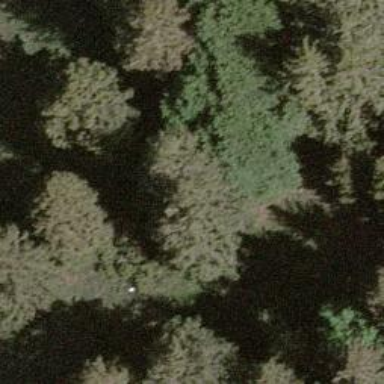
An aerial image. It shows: Single tag "natural: tree."